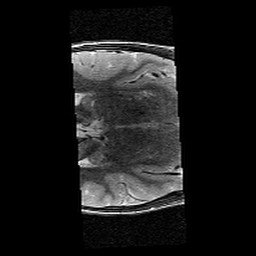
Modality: T2w
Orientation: axial
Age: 13
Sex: female
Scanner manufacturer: siemens
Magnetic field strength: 3 T
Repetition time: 8.46 s
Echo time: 0.067 s